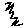
Label: zigzag